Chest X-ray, AP view. Patient: 62 years old, sex F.
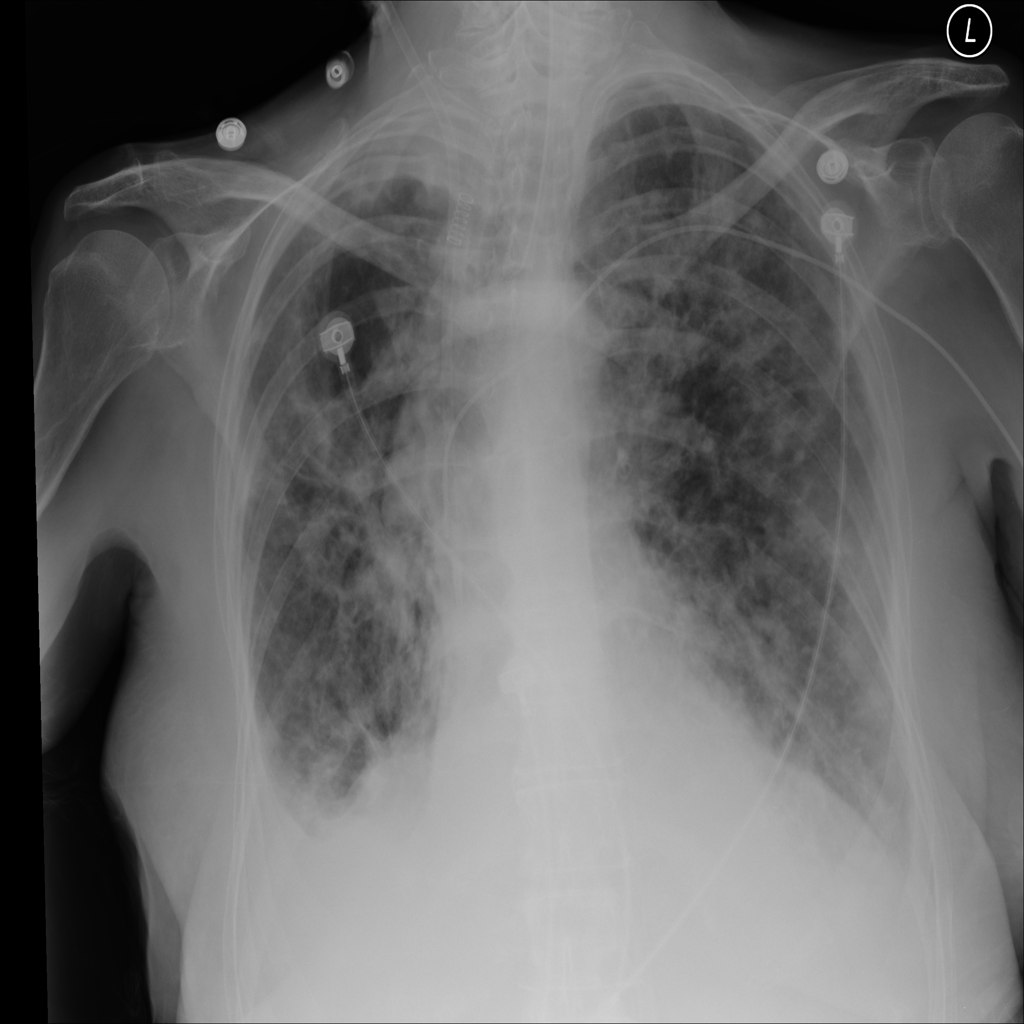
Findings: Fibrosis